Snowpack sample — Loveland Pass, Silver Plume, Colorado, USA (2/11/26, 12:00 PM MST)
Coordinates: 39.663, -105.886
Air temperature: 35 °F
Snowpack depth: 82 cm
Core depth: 10 cm
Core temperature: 17.6 °F
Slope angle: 13°, slope face: 12°
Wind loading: high
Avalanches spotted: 1
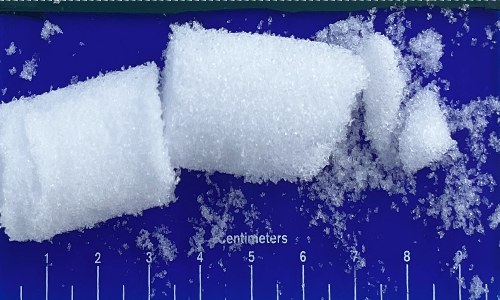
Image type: core
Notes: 1 small avalanche spotted on the north side of the bowl, lots of wind loading